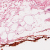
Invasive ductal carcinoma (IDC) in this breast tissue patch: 0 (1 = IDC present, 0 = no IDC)